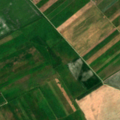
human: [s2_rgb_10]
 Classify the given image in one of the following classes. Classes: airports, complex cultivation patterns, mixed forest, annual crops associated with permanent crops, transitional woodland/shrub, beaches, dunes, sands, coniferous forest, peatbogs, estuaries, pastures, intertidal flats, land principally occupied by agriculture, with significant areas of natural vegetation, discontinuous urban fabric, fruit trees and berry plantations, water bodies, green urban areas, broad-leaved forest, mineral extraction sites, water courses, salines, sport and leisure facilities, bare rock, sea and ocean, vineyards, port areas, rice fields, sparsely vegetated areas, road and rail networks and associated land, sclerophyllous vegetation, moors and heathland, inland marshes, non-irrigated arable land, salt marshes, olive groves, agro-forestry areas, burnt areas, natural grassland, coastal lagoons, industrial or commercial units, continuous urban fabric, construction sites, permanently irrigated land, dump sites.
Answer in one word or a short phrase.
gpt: non-irrigated arable land, complex cultivation patterns